The plot is a time-scale (wavelet) decomposition of a bearing vibration signal. Determine the bearing's health state. Answer with exactly one of: normal, inner_race, outer_race, ball.
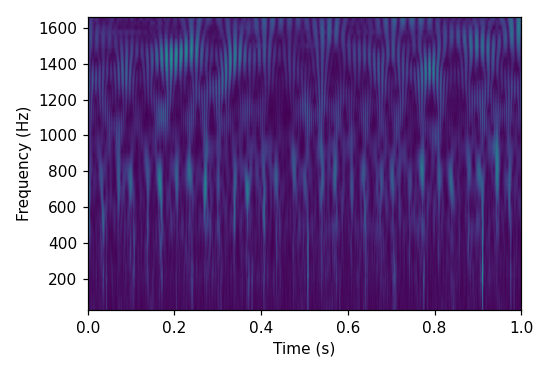
Answer: ball